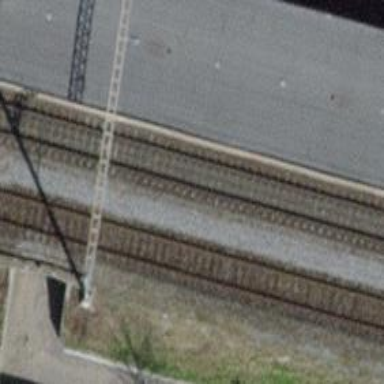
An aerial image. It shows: Public transport stop position along the railway.